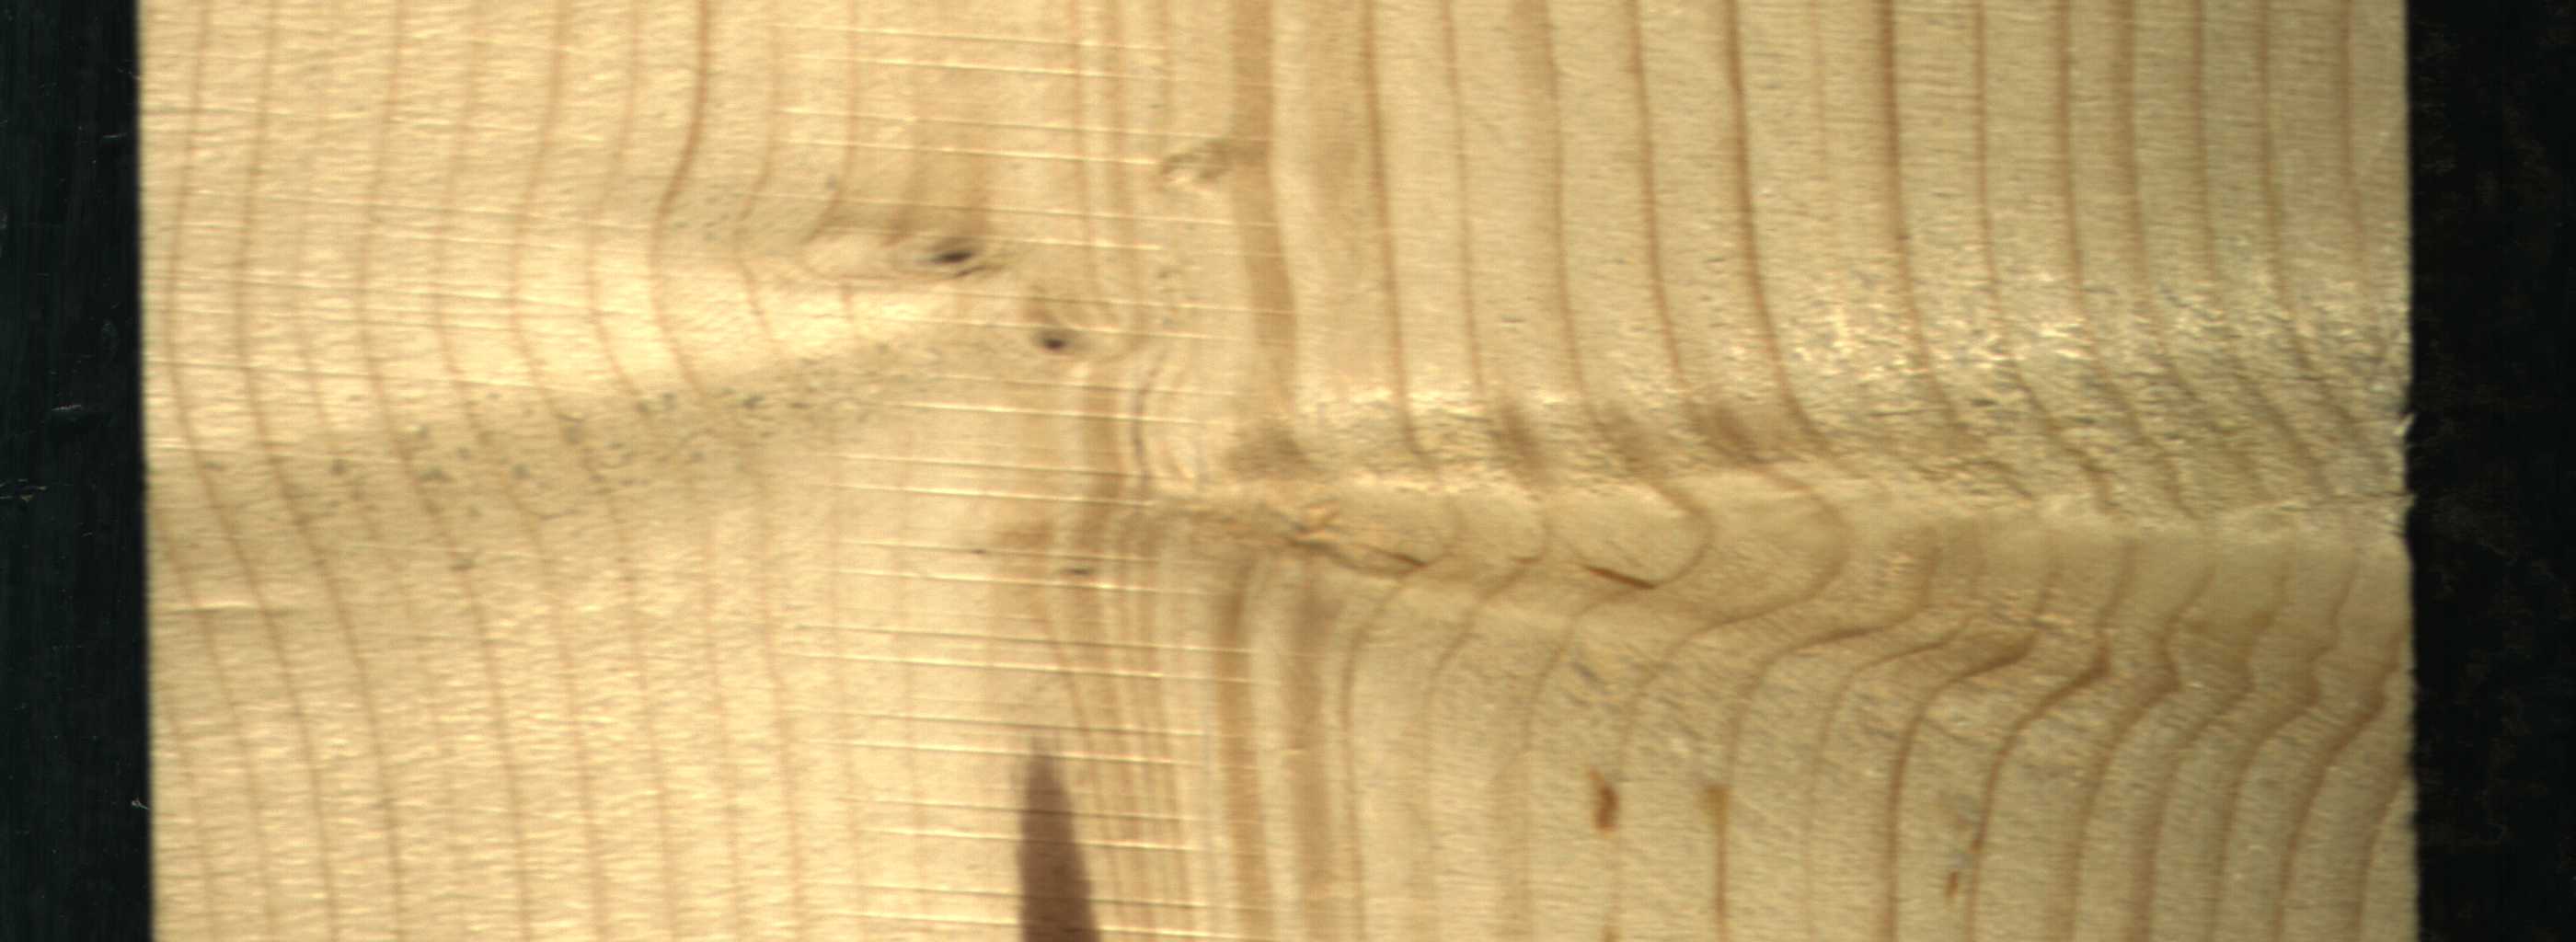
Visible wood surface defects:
Marrow
Live_Knot
Live_Knot